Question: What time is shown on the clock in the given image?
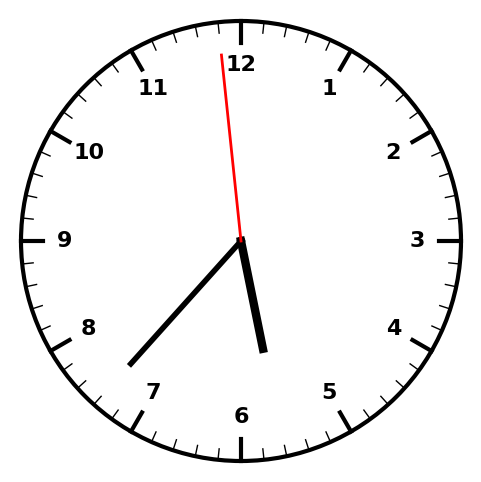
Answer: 05:36:59